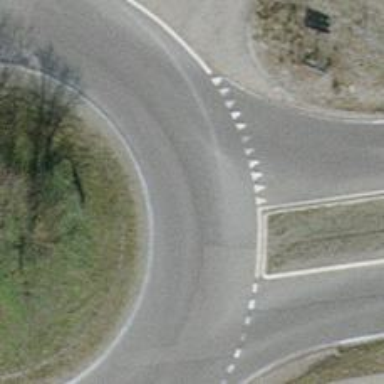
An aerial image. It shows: Secondary road with asphalt surface.